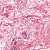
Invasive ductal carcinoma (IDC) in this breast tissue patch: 0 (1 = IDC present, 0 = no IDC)